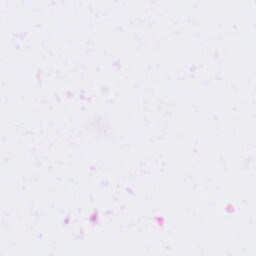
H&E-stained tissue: Pancreatic